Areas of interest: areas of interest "Residential Area"
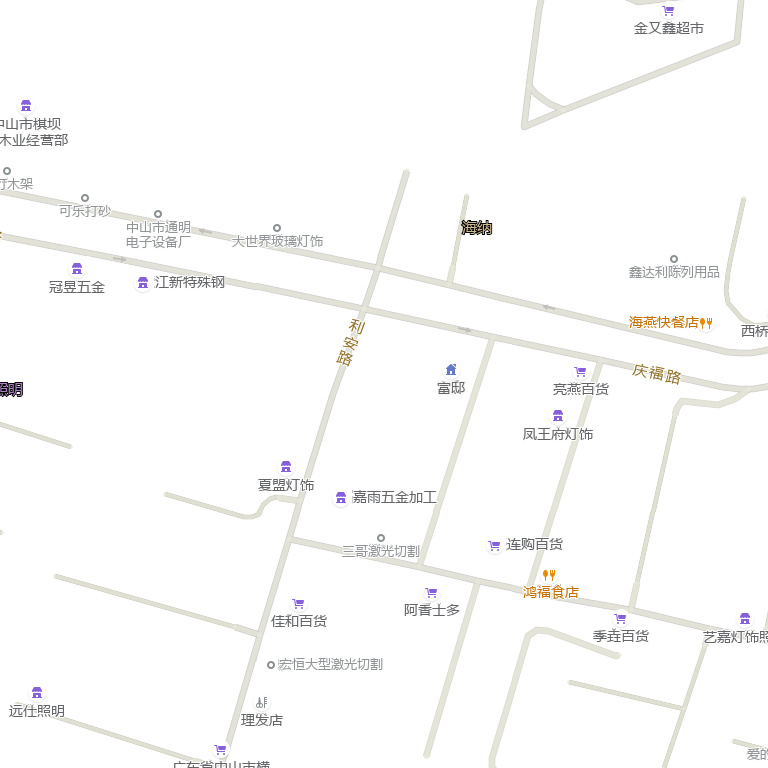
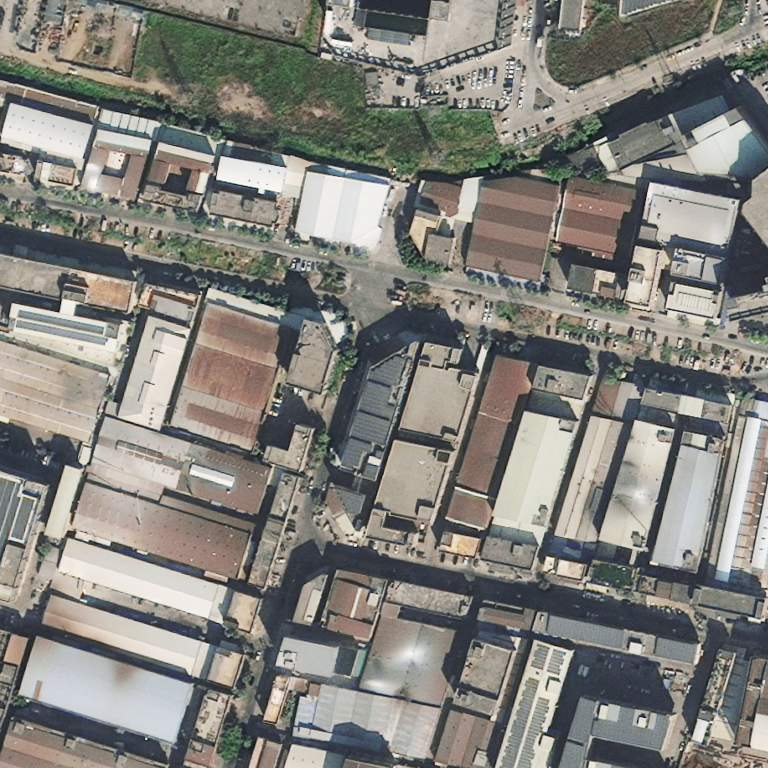